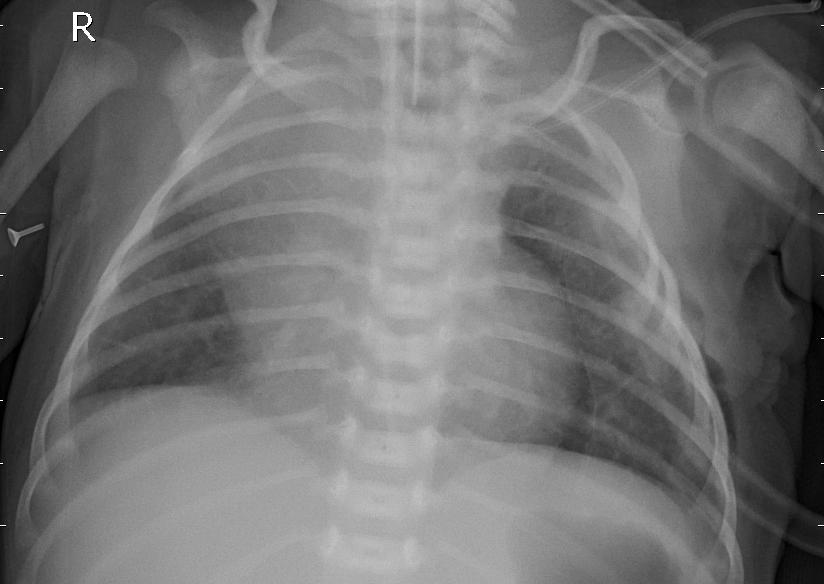
Diagnosis: PNEUMONIA